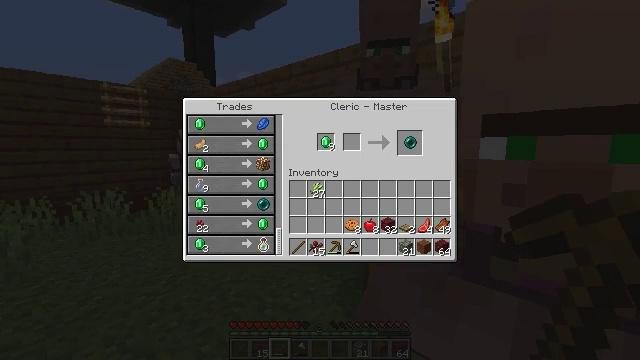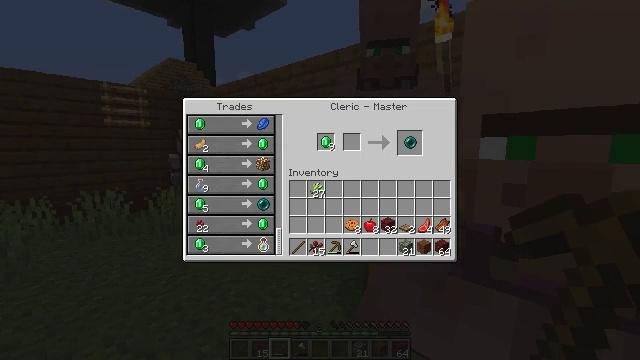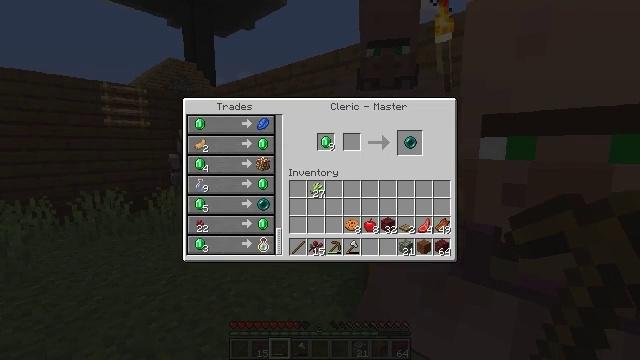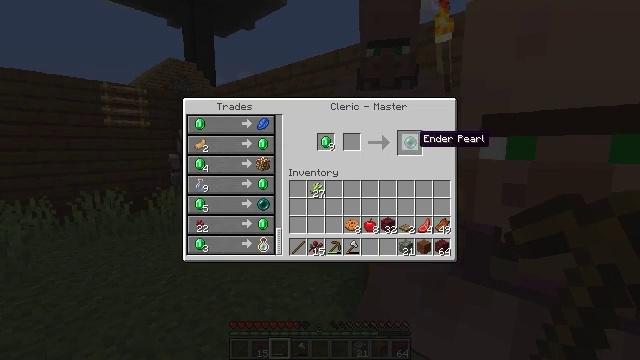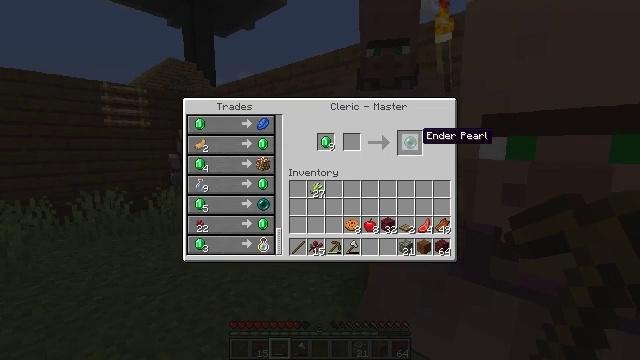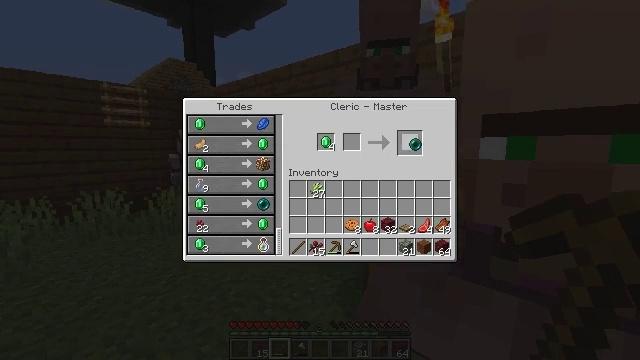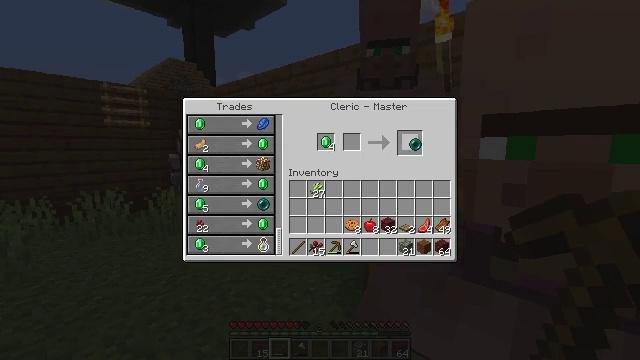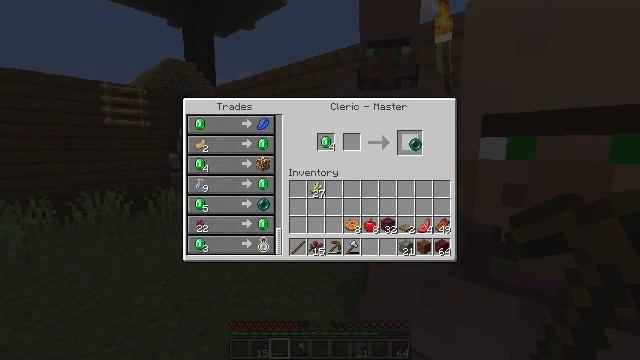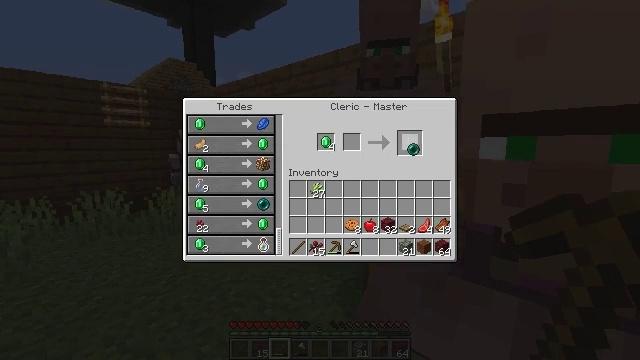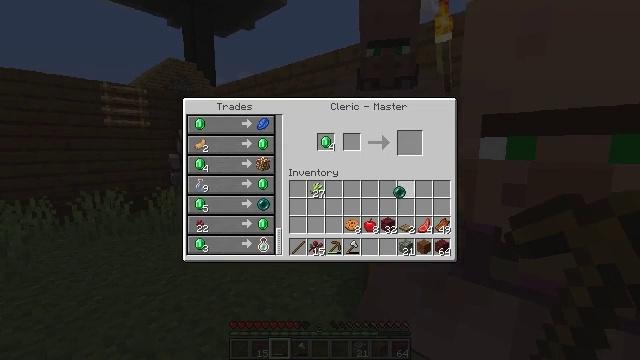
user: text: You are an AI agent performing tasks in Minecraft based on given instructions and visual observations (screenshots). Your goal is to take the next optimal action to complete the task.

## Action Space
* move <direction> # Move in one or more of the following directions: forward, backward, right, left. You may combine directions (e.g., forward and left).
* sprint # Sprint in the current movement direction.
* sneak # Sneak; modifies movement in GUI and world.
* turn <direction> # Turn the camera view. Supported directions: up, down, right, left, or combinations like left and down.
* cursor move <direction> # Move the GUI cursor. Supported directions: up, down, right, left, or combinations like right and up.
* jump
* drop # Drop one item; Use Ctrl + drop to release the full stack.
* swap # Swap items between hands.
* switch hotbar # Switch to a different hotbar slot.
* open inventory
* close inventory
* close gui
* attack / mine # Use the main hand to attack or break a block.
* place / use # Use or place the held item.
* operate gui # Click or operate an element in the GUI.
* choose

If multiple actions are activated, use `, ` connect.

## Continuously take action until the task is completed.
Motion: motion action
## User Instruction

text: Synthesize an ender pearl.
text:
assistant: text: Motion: no_op
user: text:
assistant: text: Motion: no_op
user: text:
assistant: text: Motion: no_op
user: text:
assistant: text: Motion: no_op
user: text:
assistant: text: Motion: operate gui
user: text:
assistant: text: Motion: operate gui
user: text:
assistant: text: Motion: operate gui
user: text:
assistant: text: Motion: no_op
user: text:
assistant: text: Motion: cursor move left and down
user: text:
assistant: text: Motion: no_op